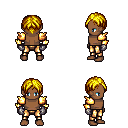
a pixel art fantasy rpg character, male body template, human, dark skin, gold arm armor, gold greaves, blonde parted hairstyle, metal gloves, four views (front, back, left, right), 2x2 character sprite sheet, small pixel art, hard edges, no anti-aliasing